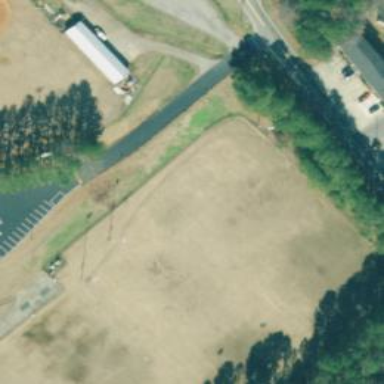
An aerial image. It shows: Soccer pitch for leisureland activities.